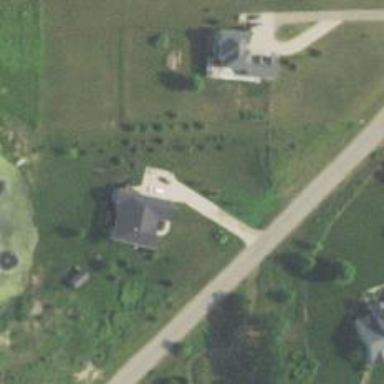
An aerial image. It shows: Driveway leading to service road.